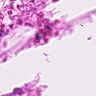
Metastatic tissue present: no